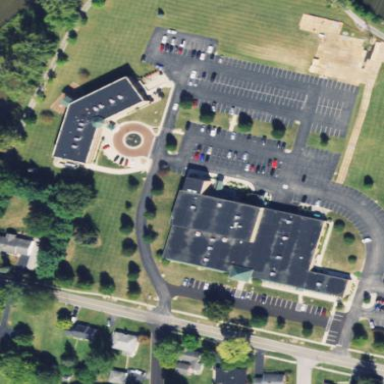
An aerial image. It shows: Commercial building.